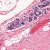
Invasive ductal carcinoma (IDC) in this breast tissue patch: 0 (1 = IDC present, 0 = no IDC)